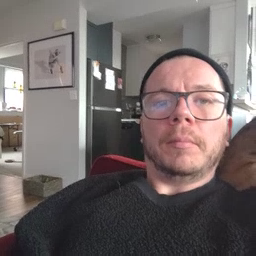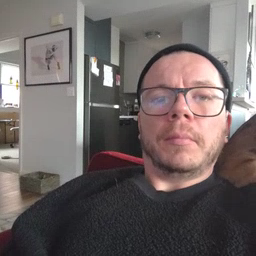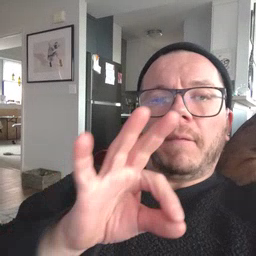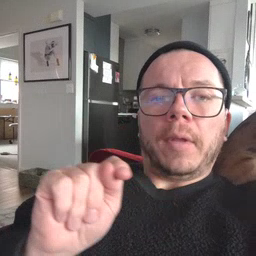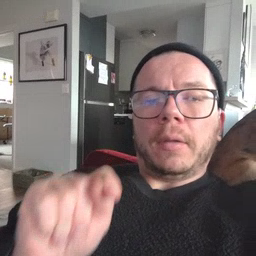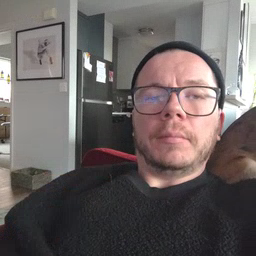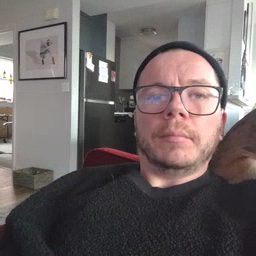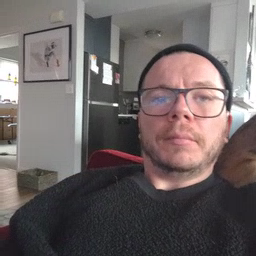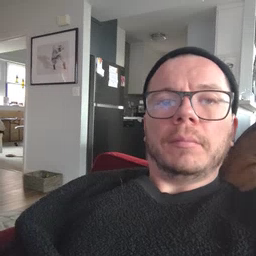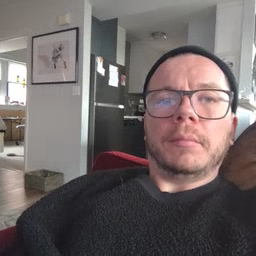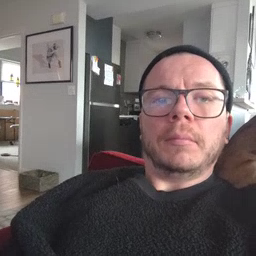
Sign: feet